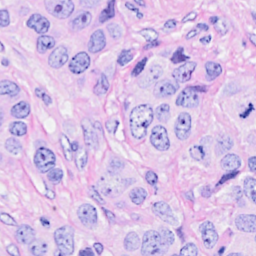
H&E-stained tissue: Breast